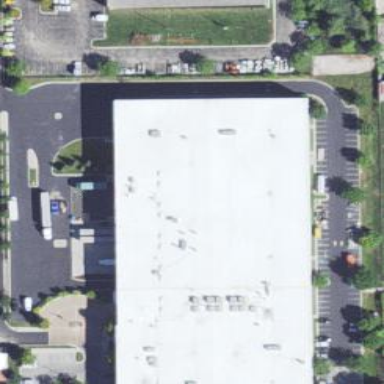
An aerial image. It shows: Industrial building.